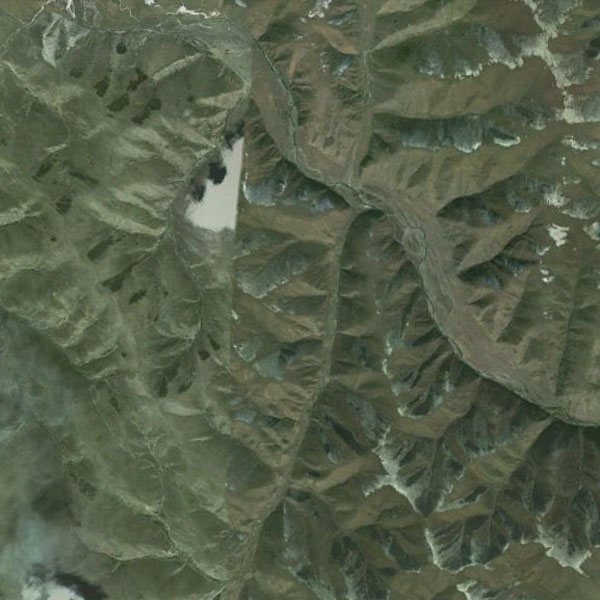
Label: Mountain